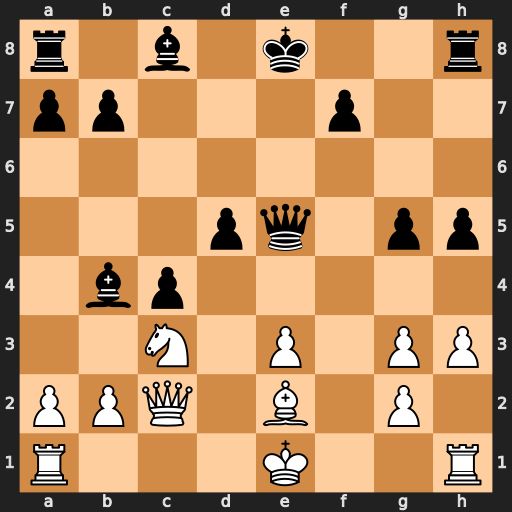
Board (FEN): r1b1k2r/pp3p2/8/3pq1pp/1bp5/2N1P1PP/PPQ1B1P1/R3K2R
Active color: w
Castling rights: KQkq
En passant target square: -
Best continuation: Qa4+ Bd7 Qxb4